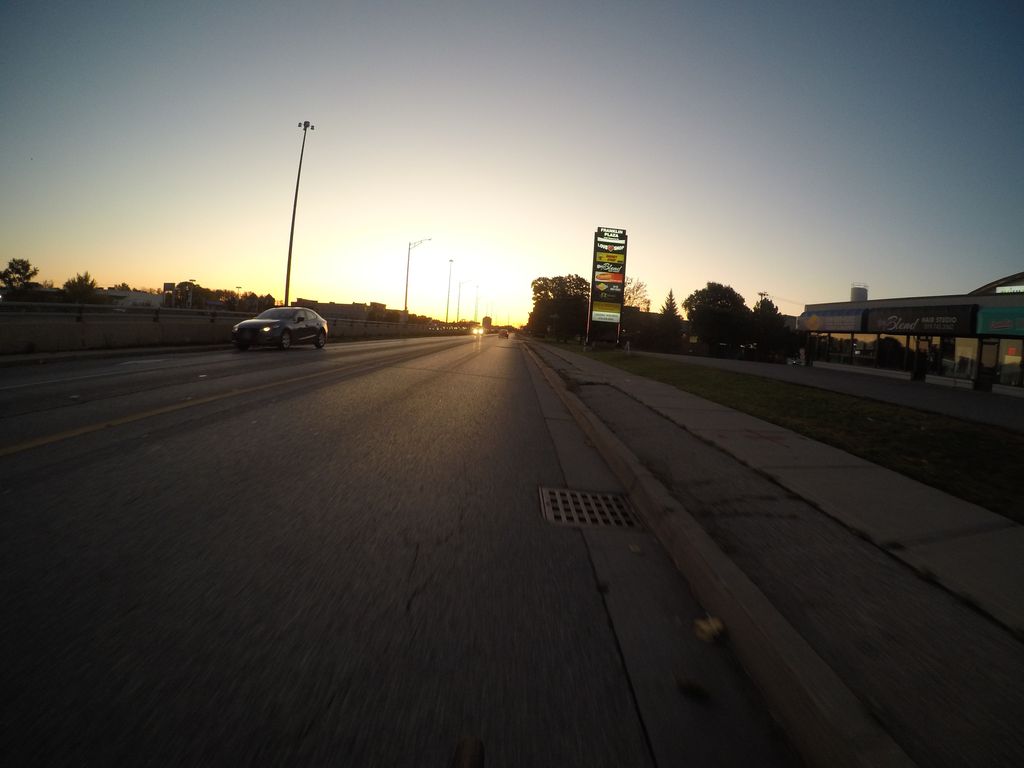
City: kitchener-waterloo